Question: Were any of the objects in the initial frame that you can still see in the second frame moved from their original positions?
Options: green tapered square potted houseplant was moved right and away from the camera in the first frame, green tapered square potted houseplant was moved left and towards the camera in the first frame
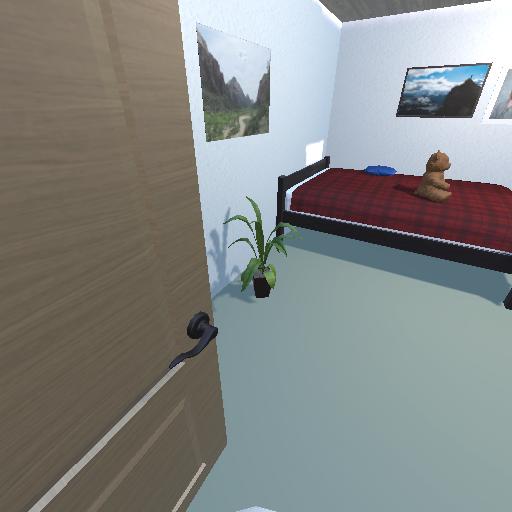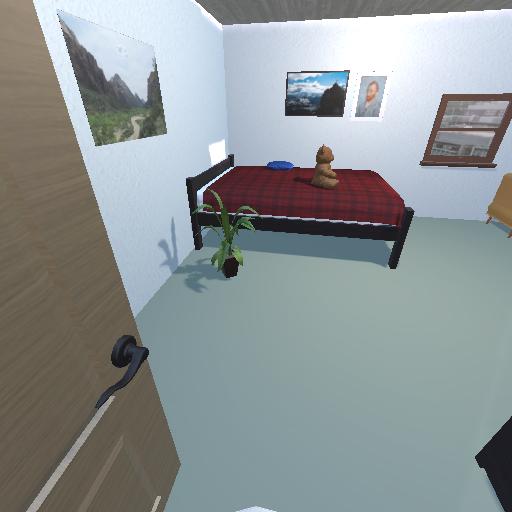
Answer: green tapered square potted houseplant was moved right and away from the camera in the first frame